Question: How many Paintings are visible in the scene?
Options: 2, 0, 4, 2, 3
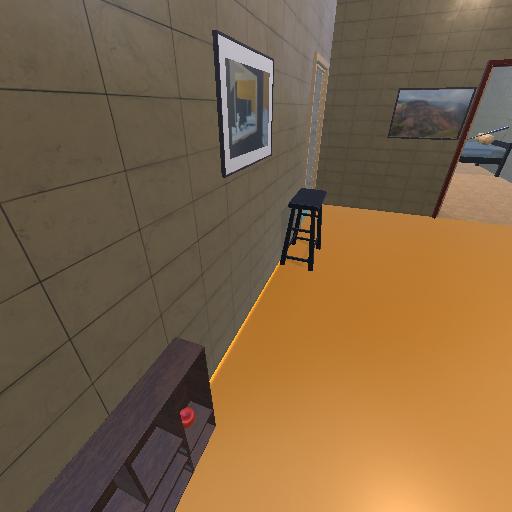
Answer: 2